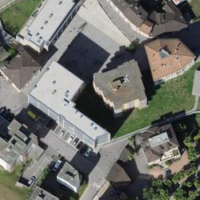
EUNIS habitat code: 54
Species observed at this site:
Geum rivale